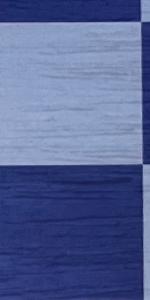
Label: Empty